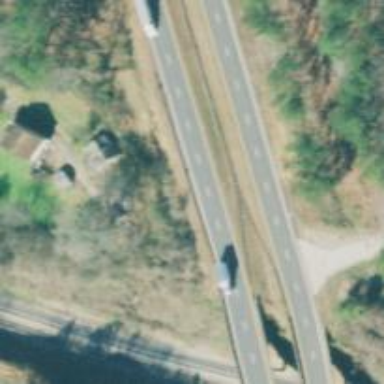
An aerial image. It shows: Expressway with asphalt surface and classified as primary highway.